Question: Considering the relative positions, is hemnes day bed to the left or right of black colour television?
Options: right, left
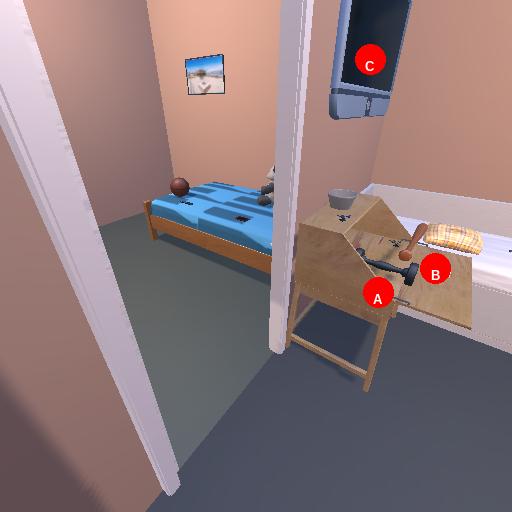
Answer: right